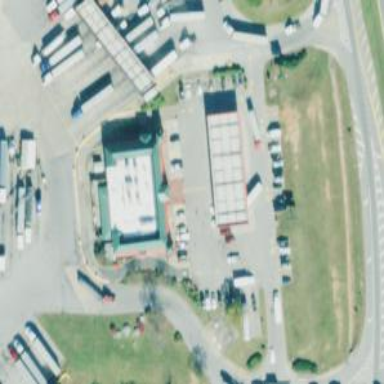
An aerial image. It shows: Convenience shop.